Aerial crown-view tile of a tropical tree (Barro Colorado Island, Panama), acquired 20250317:
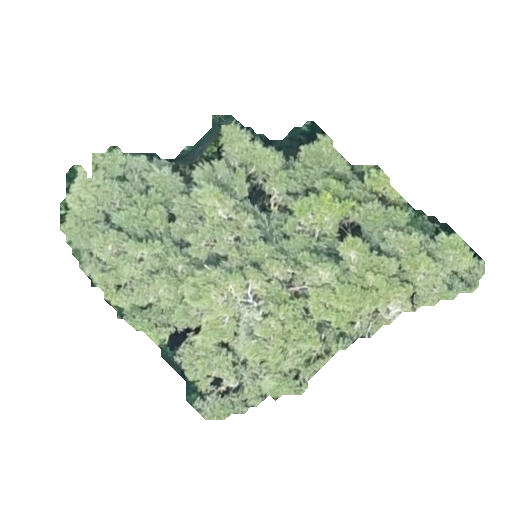
Species: Brosimum alicastrum
GBIF accepted scientific name: Brosimum alicastrum
Crown area: 112.15 m²